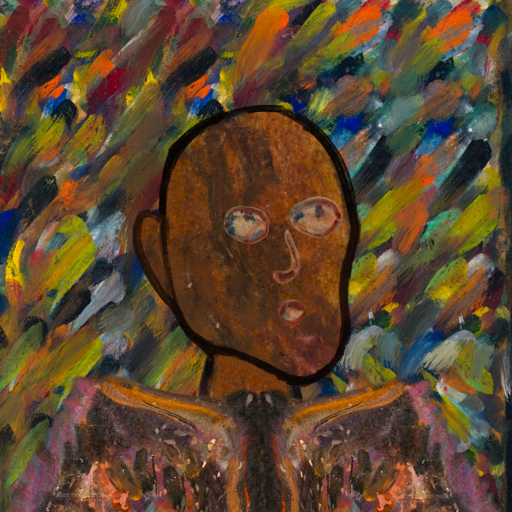
Background: An_Impression, Head And Neck Side: Mosgoul, Face Side: Orphan, Bust: Gypsy_Queen, Hair Side: Blank, Head Accessory: Blank, Second Necklace: Blank, Necklace: Blank, Baby: Blank